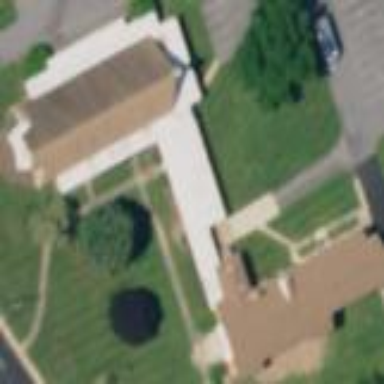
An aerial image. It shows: Building that serves as place of worship.